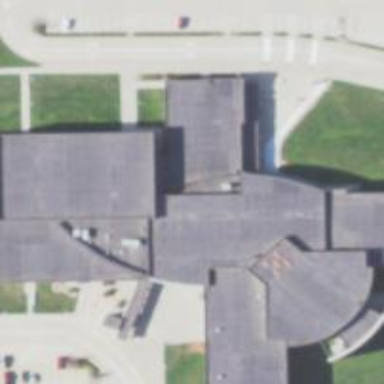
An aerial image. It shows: School.